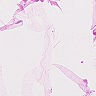
Metastatic tissue present: no